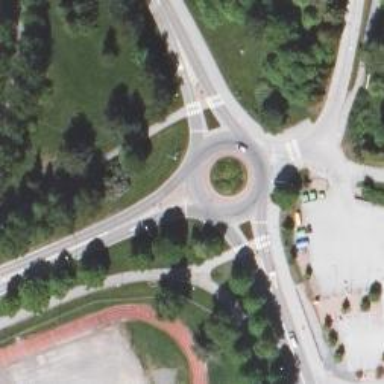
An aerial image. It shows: Secondary road made of asphalt leading to roundabout.